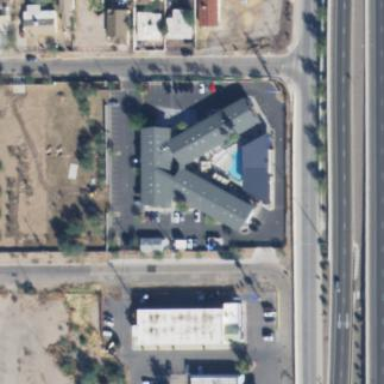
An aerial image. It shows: Hotel building.